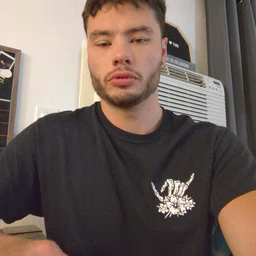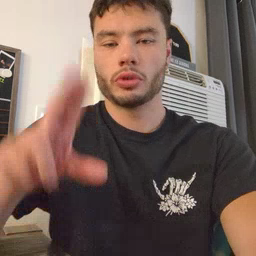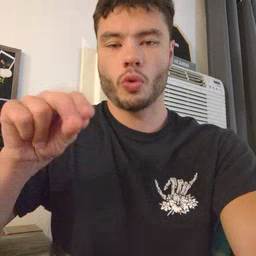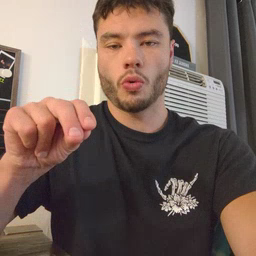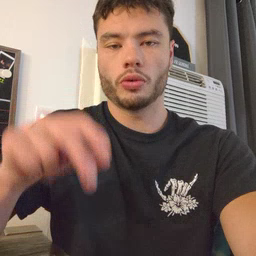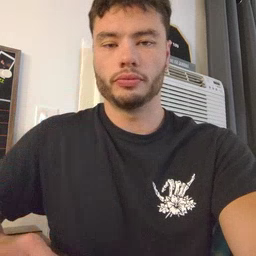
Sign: no